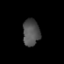
Tissue: prostate
Cell type: Epithelial cells
Senescence score: 0.3023
Nuclear area (px): 444
Mean DAPI intensity: 80.034